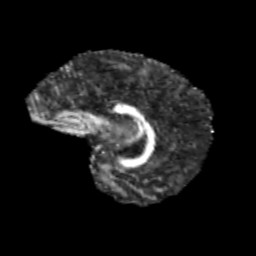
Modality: FA
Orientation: sagittal
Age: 12
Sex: male
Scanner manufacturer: siemens
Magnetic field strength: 3 T
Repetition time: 3.8 s
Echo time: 0.07 s